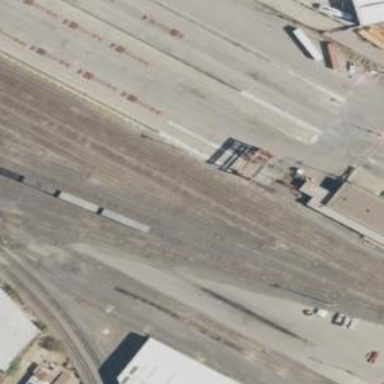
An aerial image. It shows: Abandoned railway yard is depicted.